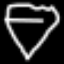
Label: diamond